Interaction volume radius: 5 \u00c5
Interaction volume height: 40 \u00c5
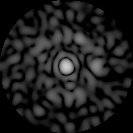
Disorder parameter: 0.8112